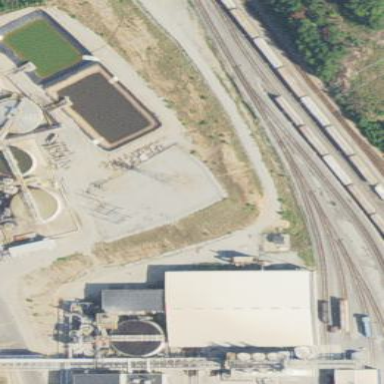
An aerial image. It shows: Industrial power substation enclosed by fence.